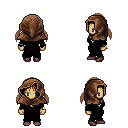
a pixel art fantasy rpg character, female body template, human, tanned skin, gray robe, gold greaves, light blonde twin-tailed hairstyle, cloth hood, bracelets, maroon shoes, four views (front, back, left, right), 2x2 character sprite sheet, small pixel art, hard edges, no anti-aliasing